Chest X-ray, PA view. Patient: 46 years old, sex F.
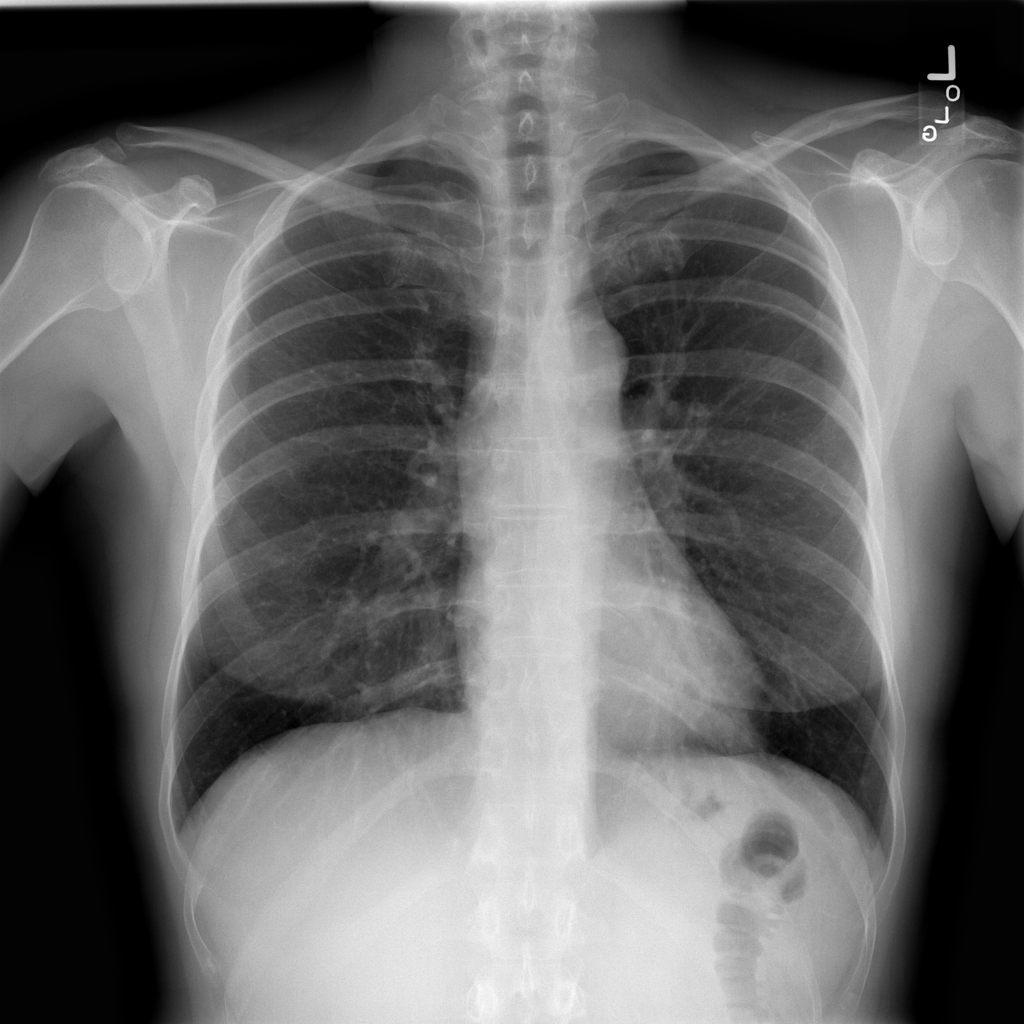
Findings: No Finding